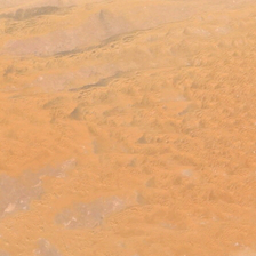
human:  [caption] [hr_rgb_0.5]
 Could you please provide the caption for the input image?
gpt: there are many curly sand dunes in this stretch of desert .

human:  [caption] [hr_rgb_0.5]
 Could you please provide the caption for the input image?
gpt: The desert has a wavy orange consistency.

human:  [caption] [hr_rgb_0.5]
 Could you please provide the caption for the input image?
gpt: The desert has a wavy orange texture.

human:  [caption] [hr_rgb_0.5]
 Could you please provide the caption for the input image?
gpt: there is a earthy yellow desert which looks like undulating hills .

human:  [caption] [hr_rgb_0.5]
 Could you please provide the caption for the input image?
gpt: The monotonous surface of the desert